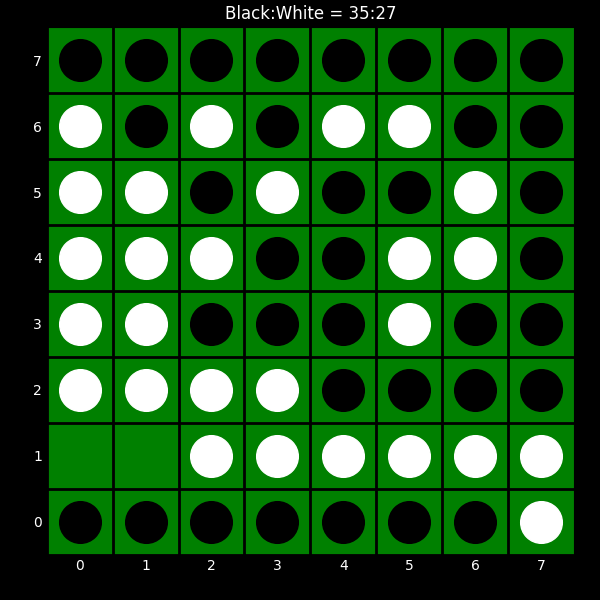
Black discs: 35
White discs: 27